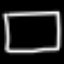
Label: square